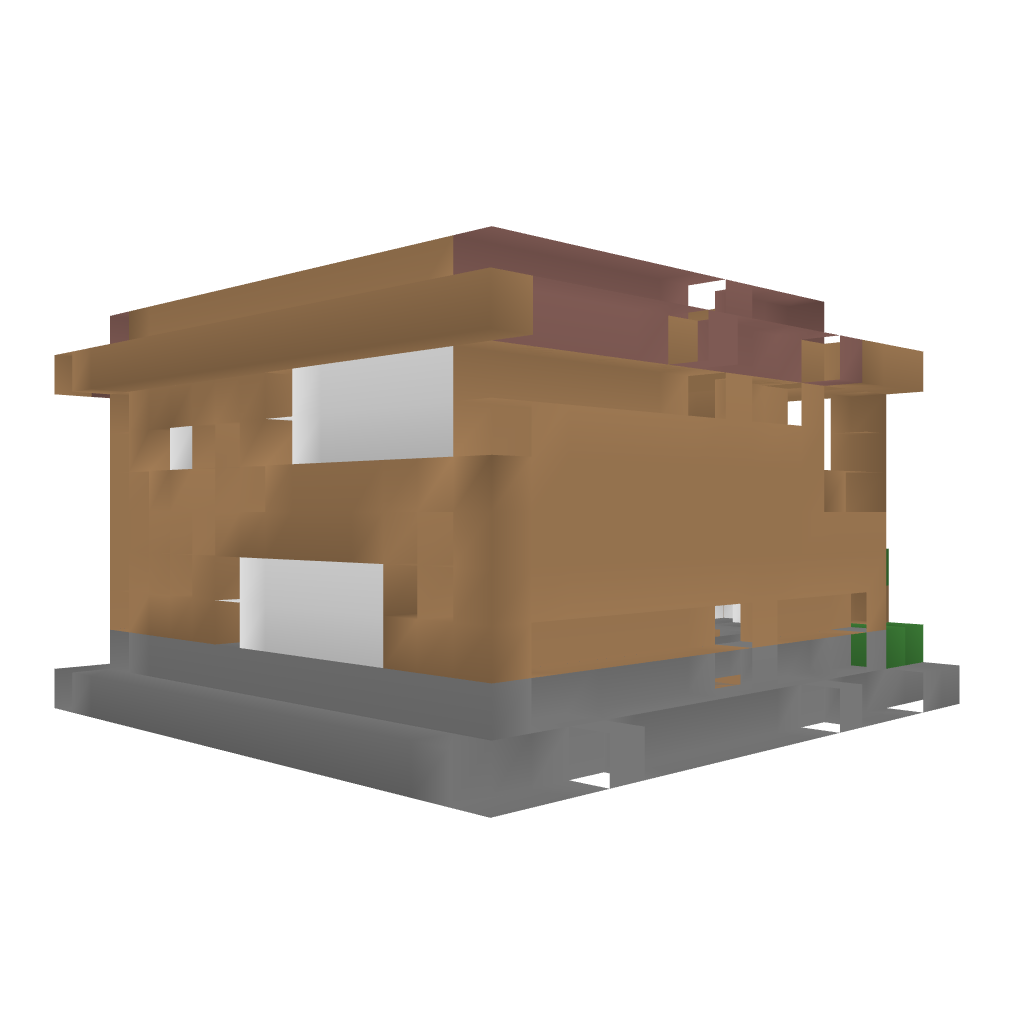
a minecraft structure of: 2-story Wood House (CF) bad low quality